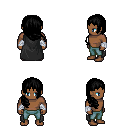
a pixel art fantasy rpg character, male body template, human, dark skin, black cape, teal pants, black right-swept hairstyle, white cloth bandages, four views (front, back, left, right), 2x2 character sprite sheet, small pixel art, hard edges, no anti-aliasing